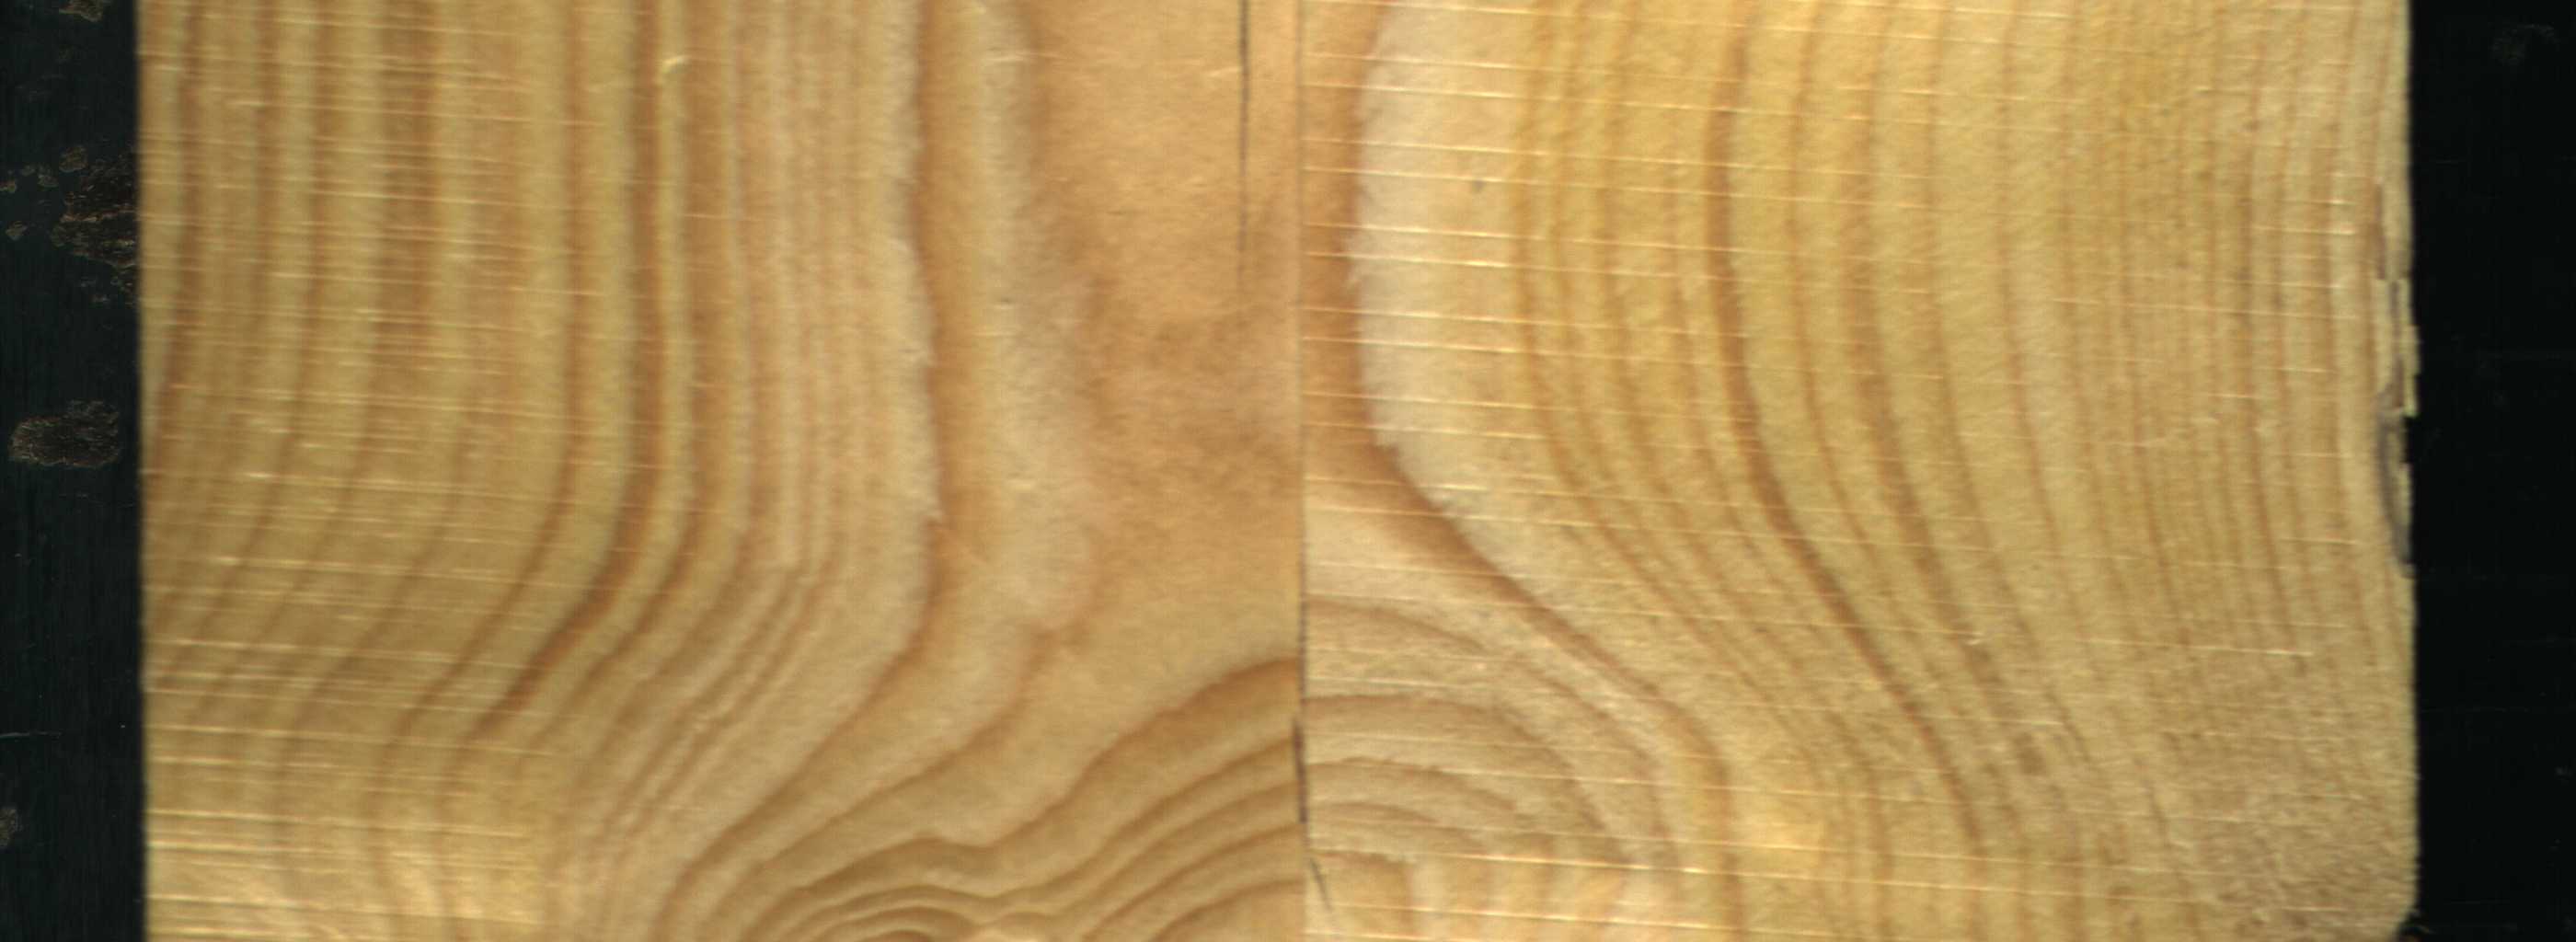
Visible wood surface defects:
Crack